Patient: sex M, age 35
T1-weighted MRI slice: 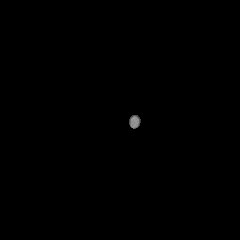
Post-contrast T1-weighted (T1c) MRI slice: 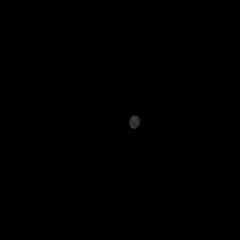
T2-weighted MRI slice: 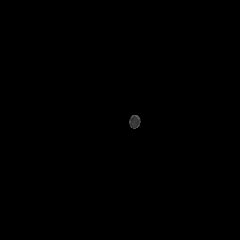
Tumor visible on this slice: no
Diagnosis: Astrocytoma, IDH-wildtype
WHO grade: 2